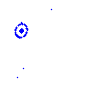
Particle: pion